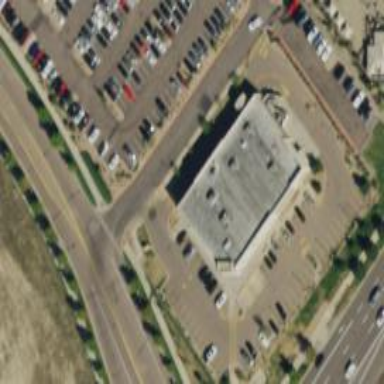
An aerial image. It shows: Pharmacy providing healthcare services.